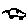
Label: car